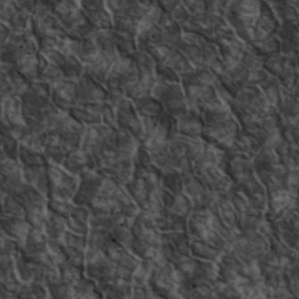
Label: non_frost